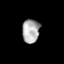
Tissue: prostate
Cell type: T cells
Senescence score: 0.2388
Nuclear area (px): 401
Mean DAPI intensity: 173.464